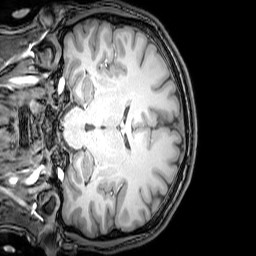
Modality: T1w
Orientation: coronal
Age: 21
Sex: male
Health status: healthy
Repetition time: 0.081 s
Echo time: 0.037 s